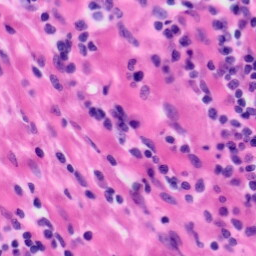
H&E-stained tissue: Tonsil